Question:
hello .
im new to django and
i want to create a form that looks like the image above in html.
the form should save the data when the user chose a radio button.
how to implement such a form in django ( please note that user cannot chose more than one answer)
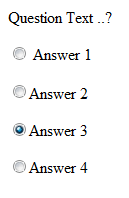
Answer: You want to use <URL>:
'''
from django import forms
class GenderForm(forms.Form):
CHOICES = (
('M', 'Male'),
('F', 'Female'),
)
choice = forms.ChoiceField(choices=CHOICES, widget=forms.RadioSelect())
'''
Remember, <URL>!
If you want to be able to dynamically create the form, it might be a good idea to use ModelForm instead of forms.Form. Here's an example:
'''
from django.db import models
from django.forms import ModelForm
from django import forms
class Answer(models.Model):
answer = models.CharField(max_length=100)
def __unicode__(self):
return self.answer
class Question(models.Model):
title = models.CharField(max_length=100)
answers = models.ManyToManyField('Answer')
class QuestionForm(ModelForm):
class Meta:
model = Question
fields = ('title', 'answers')
widgets = {
'answers': forms.RadioSelect(),
}
'''
In your view instantiate the form with an instance specified to use:
'''
question = Question.objects.order_by('?')[0]
form = QuestionForm(instance=question)
'''
The form will then use the answers associated with that Question (in this case randomly chosen) and pass the form to the templates context as usual.